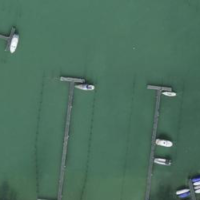
EUNIS habitat code: 14
Species observed at this site:
Tachybaptus ruficollis
Corvus corone
Podiceps cristatus
Turdus philomelos
Fulica atra
Anas crecca
Podiceps auritus
Anthus spinoletta
Dendrocopos major
Podiceps nigricollis
Bucephala clangula
Falco peregrinus
Larus cachinnans
Chroicocephalus ridibundus
Larus michahellis
Gallinula chloropus
Cygnus olor
Erithacus rubecula
Pica pica
Phoenicurus ochruros
Falco tinnunculus
Cyanistes caeruleus
Anas platyrhynchos
Sturnus vulgaris
Chloris chloris
Aythya ferina
Larus canus
Troglodytes troglodytes
Aythya fuligula
Fringilla coelebs
Passer domesticus
Aythya marila
Mareca penelope
Passer montanus
Nycticorax nycticorax
Carduelis carduelis
Phalacrocorax carbo
Fringilla montifringilla
Spatula clypeata
Mareca strepera
Parus major
Hirundo rustica
Mergus merganser
Milvus milvus
Milvus migrans
Motacilla alba
Coccothraustes coccothraustes
Accipiter nisus